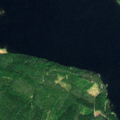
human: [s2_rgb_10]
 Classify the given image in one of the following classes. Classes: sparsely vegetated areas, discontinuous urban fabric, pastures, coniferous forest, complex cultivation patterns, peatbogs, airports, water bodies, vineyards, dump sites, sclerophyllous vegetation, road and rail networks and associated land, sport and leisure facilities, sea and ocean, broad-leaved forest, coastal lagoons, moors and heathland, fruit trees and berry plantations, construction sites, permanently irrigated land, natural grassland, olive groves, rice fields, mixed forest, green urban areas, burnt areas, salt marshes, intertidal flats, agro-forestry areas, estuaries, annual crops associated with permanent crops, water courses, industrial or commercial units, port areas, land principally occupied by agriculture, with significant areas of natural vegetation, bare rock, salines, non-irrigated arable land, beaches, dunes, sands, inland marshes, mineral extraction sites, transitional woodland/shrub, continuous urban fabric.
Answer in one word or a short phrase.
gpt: broad-leaved forest, coniferous forest, mixed forest, water bodies